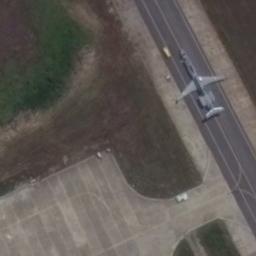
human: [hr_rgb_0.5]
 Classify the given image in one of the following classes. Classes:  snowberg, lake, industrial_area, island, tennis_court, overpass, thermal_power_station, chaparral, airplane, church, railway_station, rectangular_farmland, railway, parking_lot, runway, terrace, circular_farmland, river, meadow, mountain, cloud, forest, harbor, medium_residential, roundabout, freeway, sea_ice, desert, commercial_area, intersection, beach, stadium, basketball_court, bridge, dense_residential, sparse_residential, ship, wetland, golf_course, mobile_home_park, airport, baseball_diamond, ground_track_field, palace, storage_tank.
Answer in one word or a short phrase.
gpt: airplane